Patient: sex M, age 62
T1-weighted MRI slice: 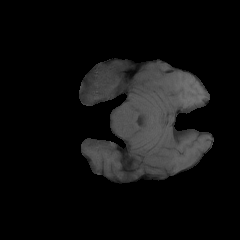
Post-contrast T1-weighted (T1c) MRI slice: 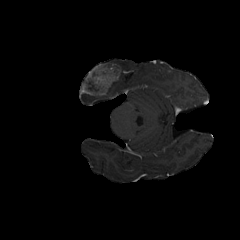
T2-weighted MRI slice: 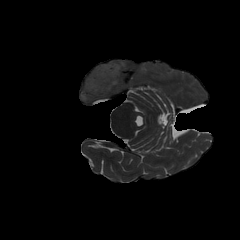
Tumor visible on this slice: yes
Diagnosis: Glioblastoma, IDH-wildtype
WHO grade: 4